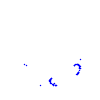
Particle: kaon